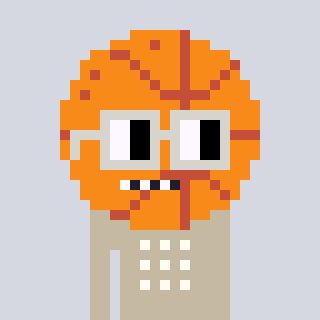
a pixel art character with square light gray glasses, a basketball-shaped head and a bege-colored body on a cool background